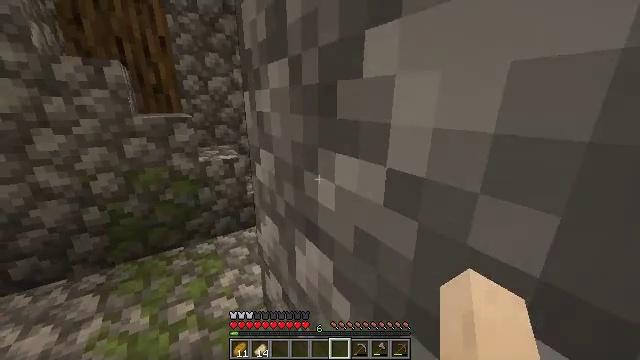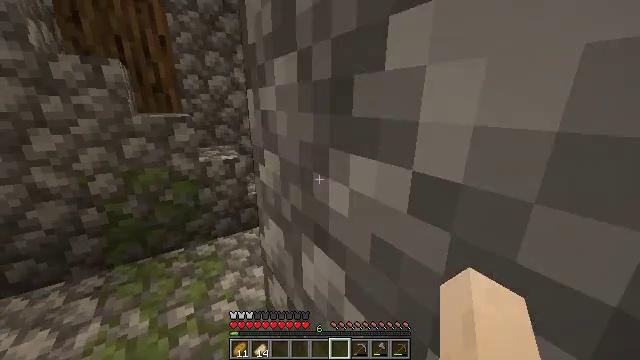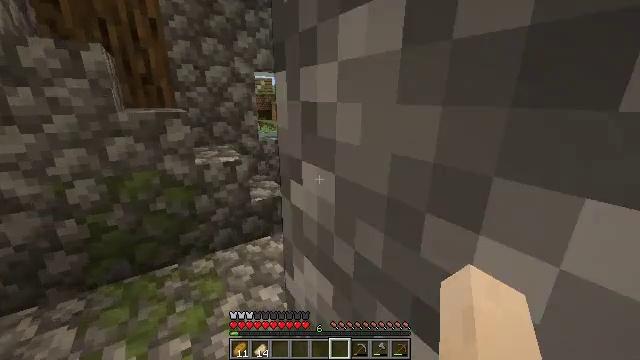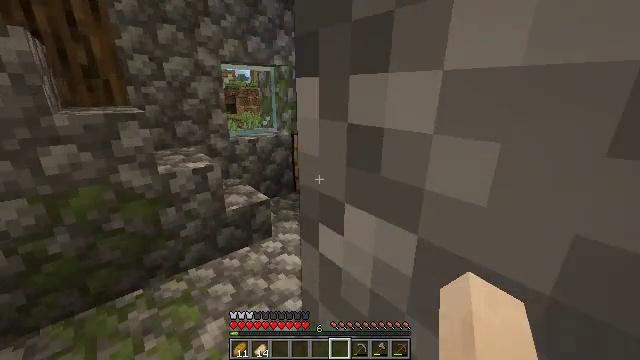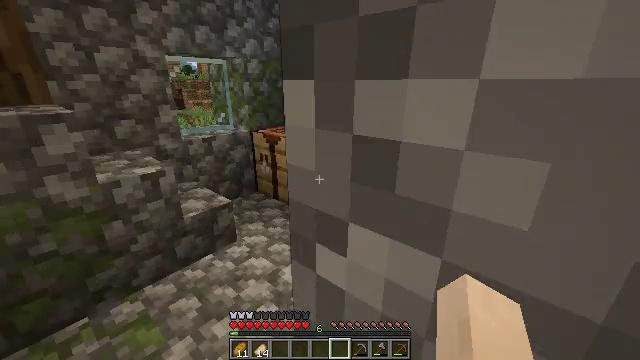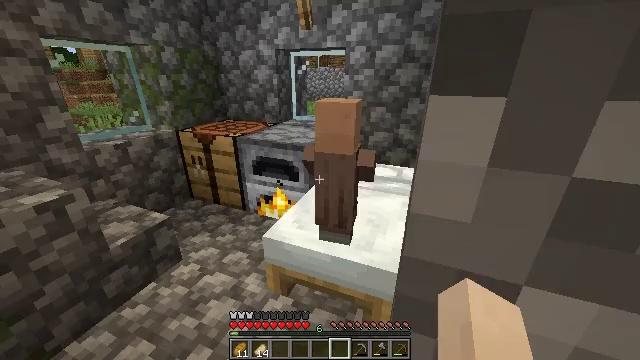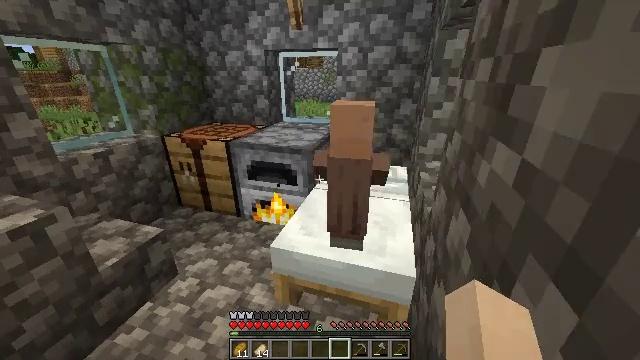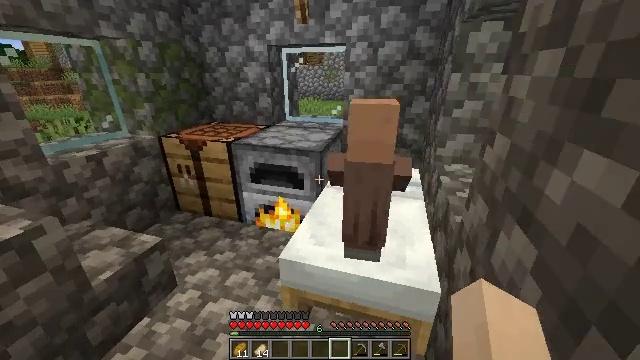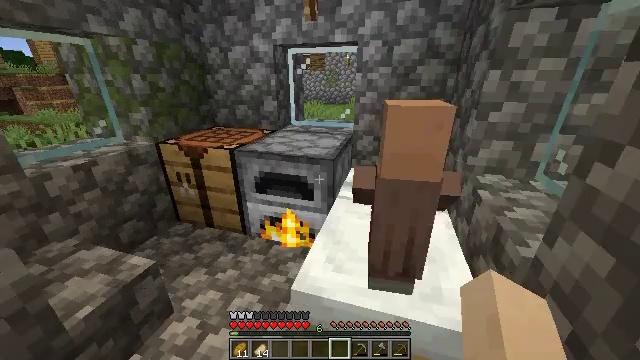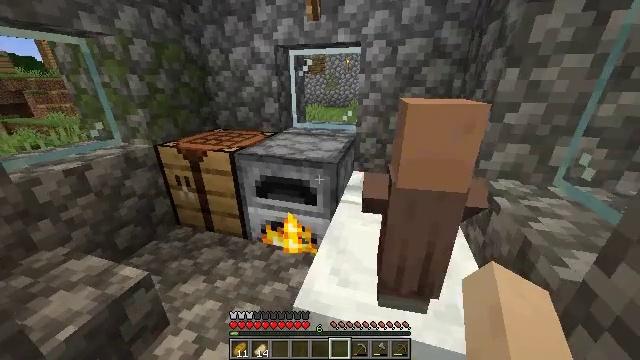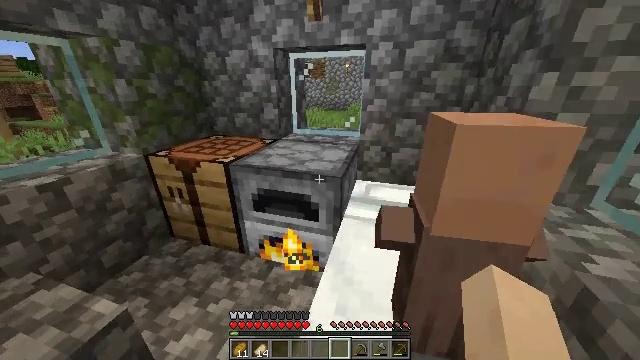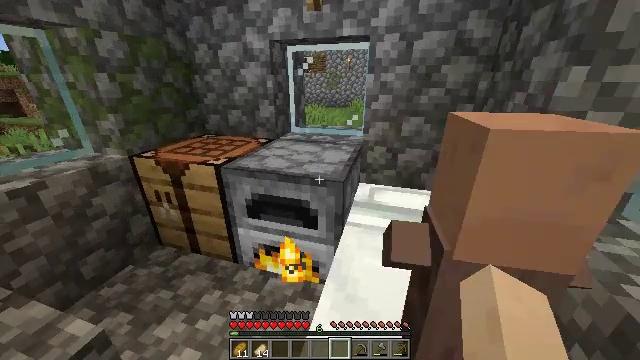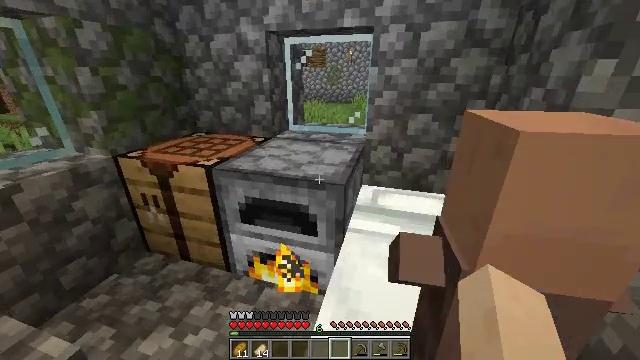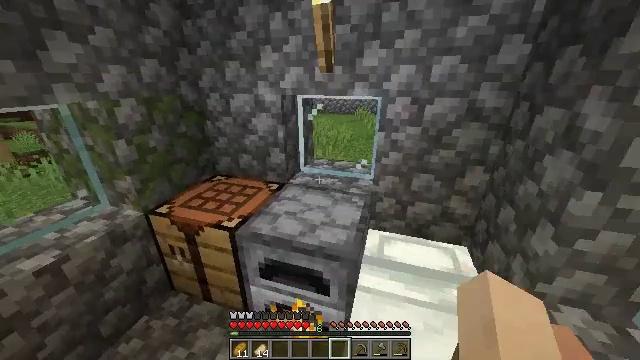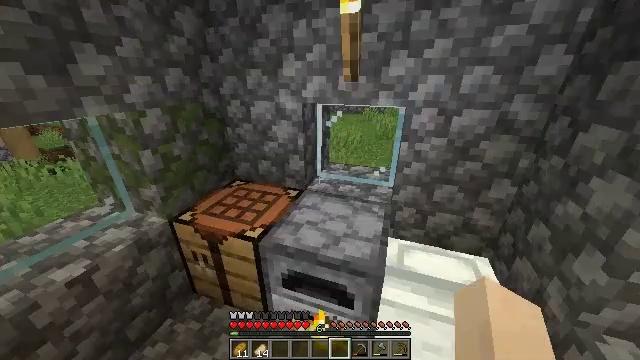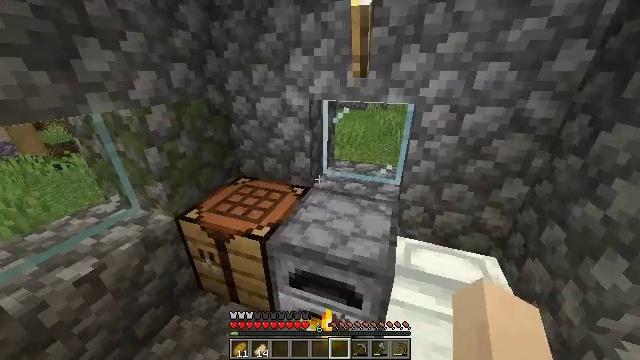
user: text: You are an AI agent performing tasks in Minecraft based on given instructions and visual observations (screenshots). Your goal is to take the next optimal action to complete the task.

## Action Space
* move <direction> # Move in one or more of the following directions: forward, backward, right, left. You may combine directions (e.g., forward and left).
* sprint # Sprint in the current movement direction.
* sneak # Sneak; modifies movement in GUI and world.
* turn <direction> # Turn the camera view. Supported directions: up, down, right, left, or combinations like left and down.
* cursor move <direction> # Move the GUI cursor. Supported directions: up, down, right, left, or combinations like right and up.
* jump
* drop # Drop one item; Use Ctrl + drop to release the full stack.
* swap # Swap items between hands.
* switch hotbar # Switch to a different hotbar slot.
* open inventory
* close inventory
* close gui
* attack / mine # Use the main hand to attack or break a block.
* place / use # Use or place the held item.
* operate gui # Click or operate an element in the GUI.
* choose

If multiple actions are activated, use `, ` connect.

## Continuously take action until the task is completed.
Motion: motion action
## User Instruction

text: Use the furnace to make a cooked porkchop.
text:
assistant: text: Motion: move forward, sprint
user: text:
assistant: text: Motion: move forward, sprint
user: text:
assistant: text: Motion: move forward and move left, sprint, turn right and down
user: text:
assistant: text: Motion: move forward and move left, sprint, turn right and down
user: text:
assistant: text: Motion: move forward and move left, sprint, turn right and down
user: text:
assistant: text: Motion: move forward, sprint, turn right
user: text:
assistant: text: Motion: move forward, sprint
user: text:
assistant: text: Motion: move forward
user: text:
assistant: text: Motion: move forward
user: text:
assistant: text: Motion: no_op
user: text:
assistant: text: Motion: no_op
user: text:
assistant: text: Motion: no_op
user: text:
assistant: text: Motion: move forward and move left
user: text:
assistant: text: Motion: move forward and move left, turn left and down
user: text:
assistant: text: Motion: move forward and move left, turn down
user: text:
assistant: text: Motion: move forward and move left, turn down
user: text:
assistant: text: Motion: turn down
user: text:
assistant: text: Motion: turn right and down
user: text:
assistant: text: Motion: turn right and down
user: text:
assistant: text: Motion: turn right and down
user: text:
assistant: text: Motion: turn right and down
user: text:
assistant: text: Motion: turn right and down
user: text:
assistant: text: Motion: turn right, use / place
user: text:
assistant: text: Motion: use / place
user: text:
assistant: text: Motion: use / place
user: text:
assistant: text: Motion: no_op
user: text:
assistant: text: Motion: no_op
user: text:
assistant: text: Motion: open gui
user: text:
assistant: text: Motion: no_op
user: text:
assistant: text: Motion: no_op